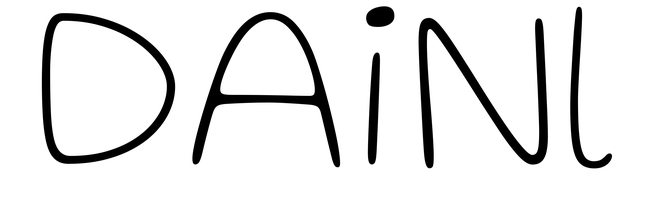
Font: Gluten_Thin